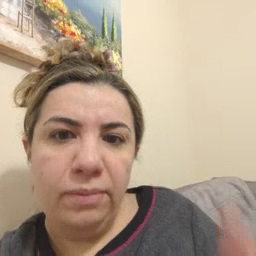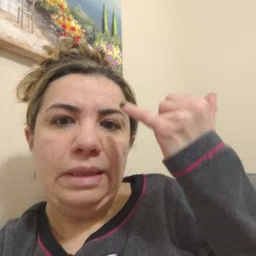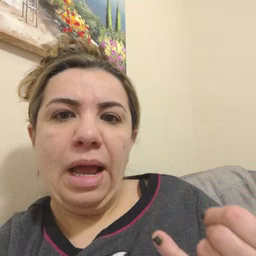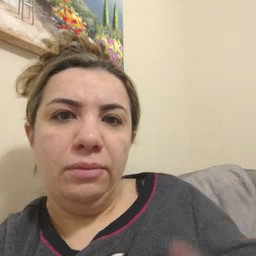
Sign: now